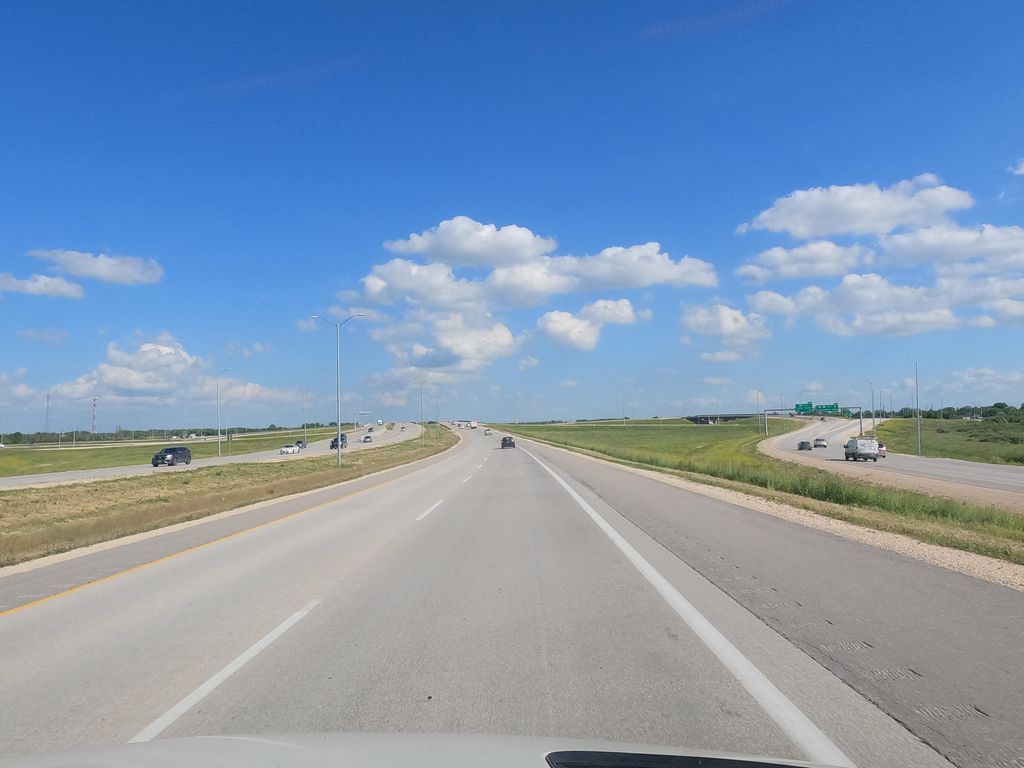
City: winnipeg